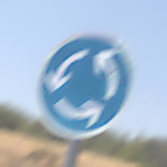
Verkehrszeichen: Kreisverkehr
Umgebung: Outdoor, Nature
Tageszeit: Midday
Wetter: PartlyCloudy
Licht: Natural
Jahreszeit: NotSpecified
Kontrast: HighContrast